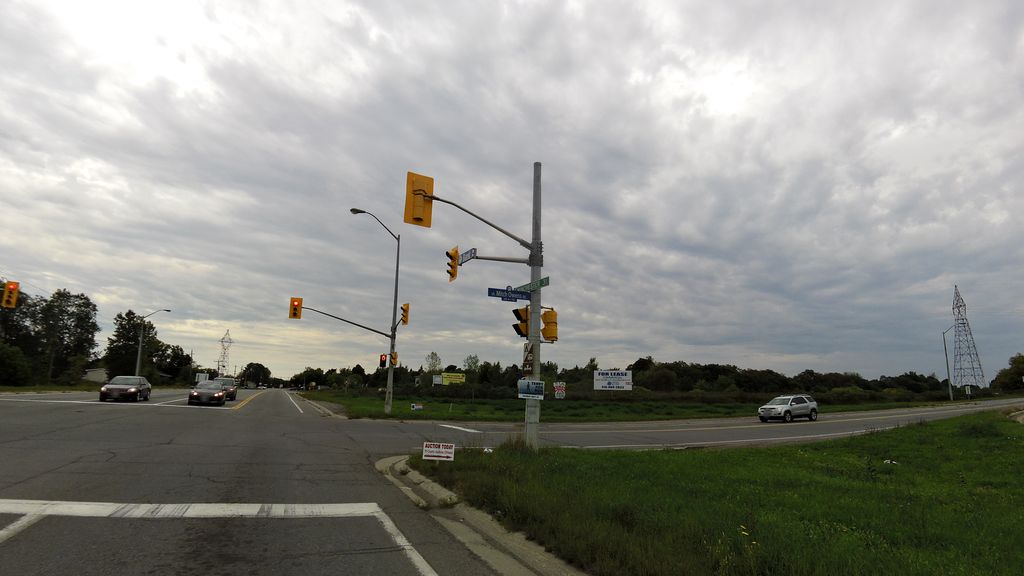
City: ottawa-gatineau